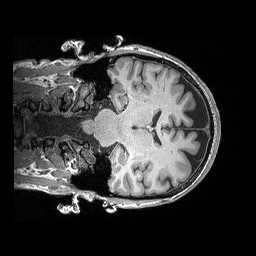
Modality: T1w
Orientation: coronal
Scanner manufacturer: siemens
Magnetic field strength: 3 T
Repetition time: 2.3 s
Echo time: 0.00298 s